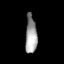
Tissue: lung
Cell type: Endothelial cells
Senescence score: 0.6111
Nuclear area (px): 436
Mean DAPI intensity: 155.096